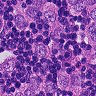
Metastatic tissue present: yes